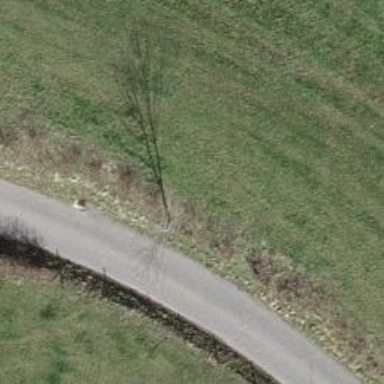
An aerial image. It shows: Hedge barrier.